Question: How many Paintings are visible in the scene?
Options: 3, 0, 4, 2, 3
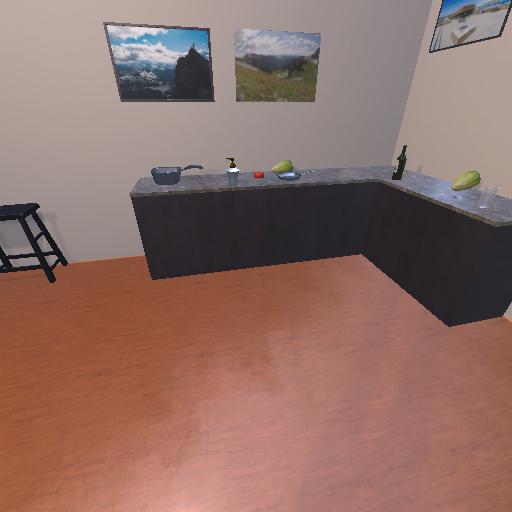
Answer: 3